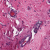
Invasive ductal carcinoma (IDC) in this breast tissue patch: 0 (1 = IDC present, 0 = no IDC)